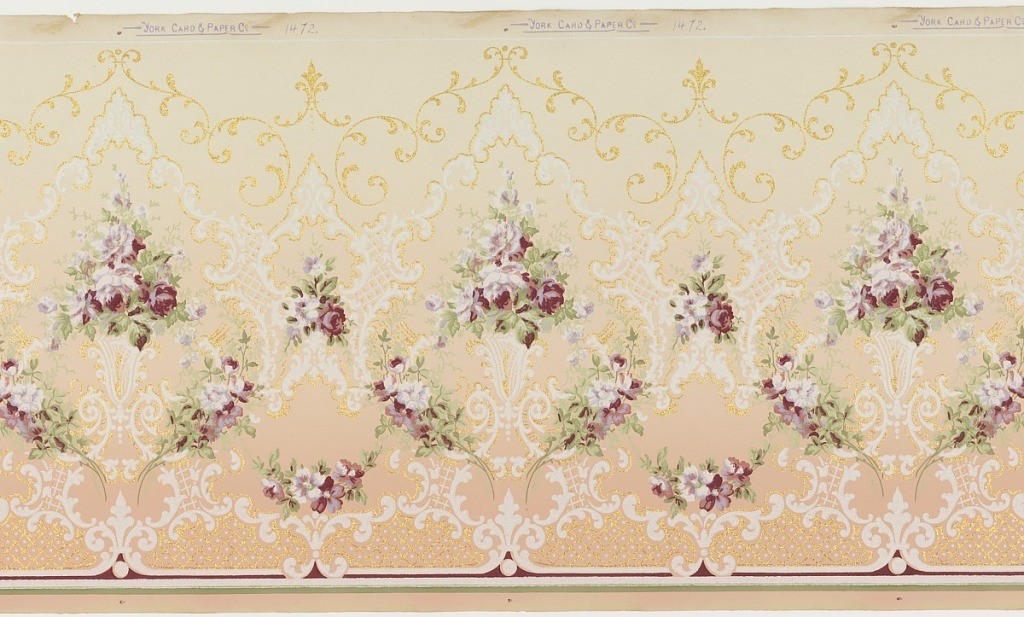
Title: Frieze
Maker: York Card & Paper Co., 1891
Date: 1905–1915
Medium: Machine-printed paper, mica flakes
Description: Flitter frieze with floral bouquets enclosed within medallions. White and gold foliate scrolls and trellis-work fill across bottom. Ground shades from light yellow at top to tan at bottom.